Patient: sex F, age 62
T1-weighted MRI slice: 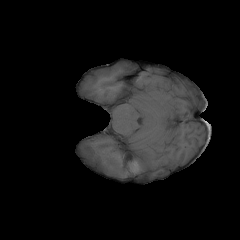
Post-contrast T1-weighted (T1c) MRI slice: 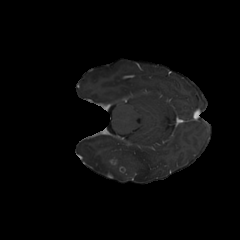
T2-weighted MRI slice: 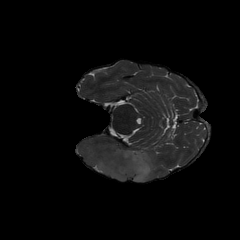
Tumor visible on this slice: yes
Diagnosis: Glioblastoma, IDH-wildtype
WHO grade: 4